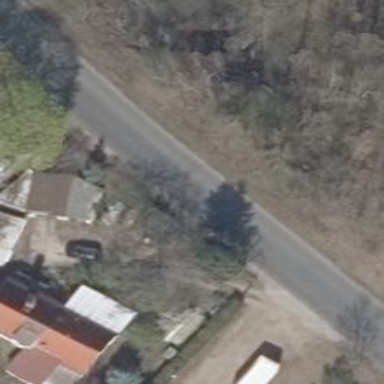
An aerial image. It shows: Asphalt road in residential area.